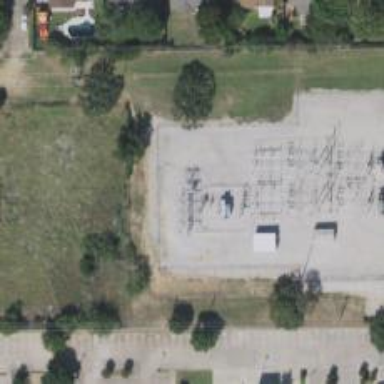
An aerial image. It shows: Power substation.